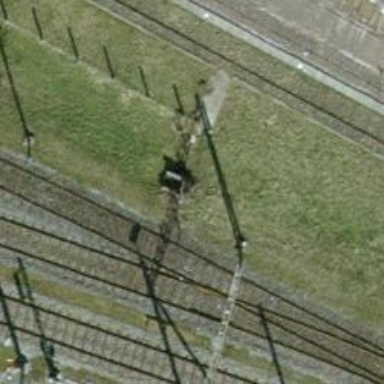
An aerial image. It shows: Single-track electrified railway siding with contact line for service.